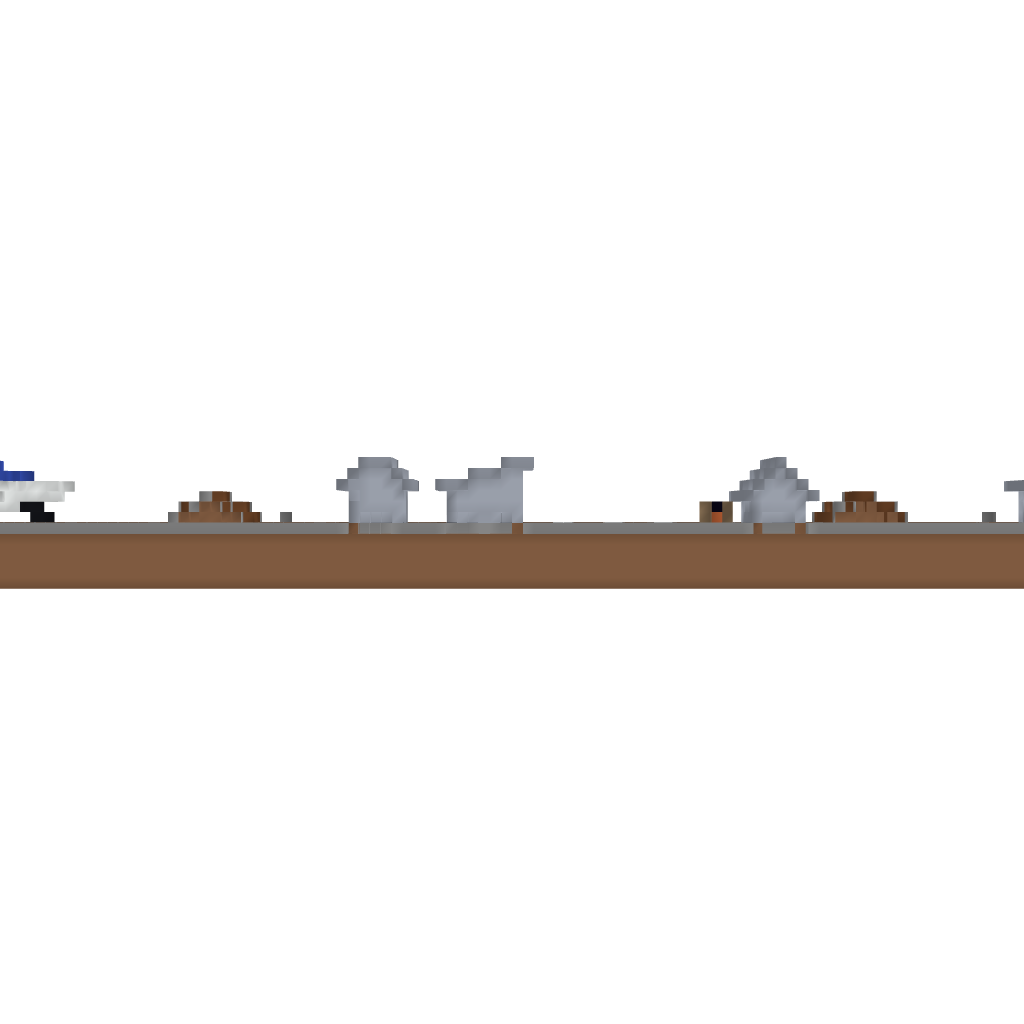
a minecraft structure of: Commander Keen Border village overworld